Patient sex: M
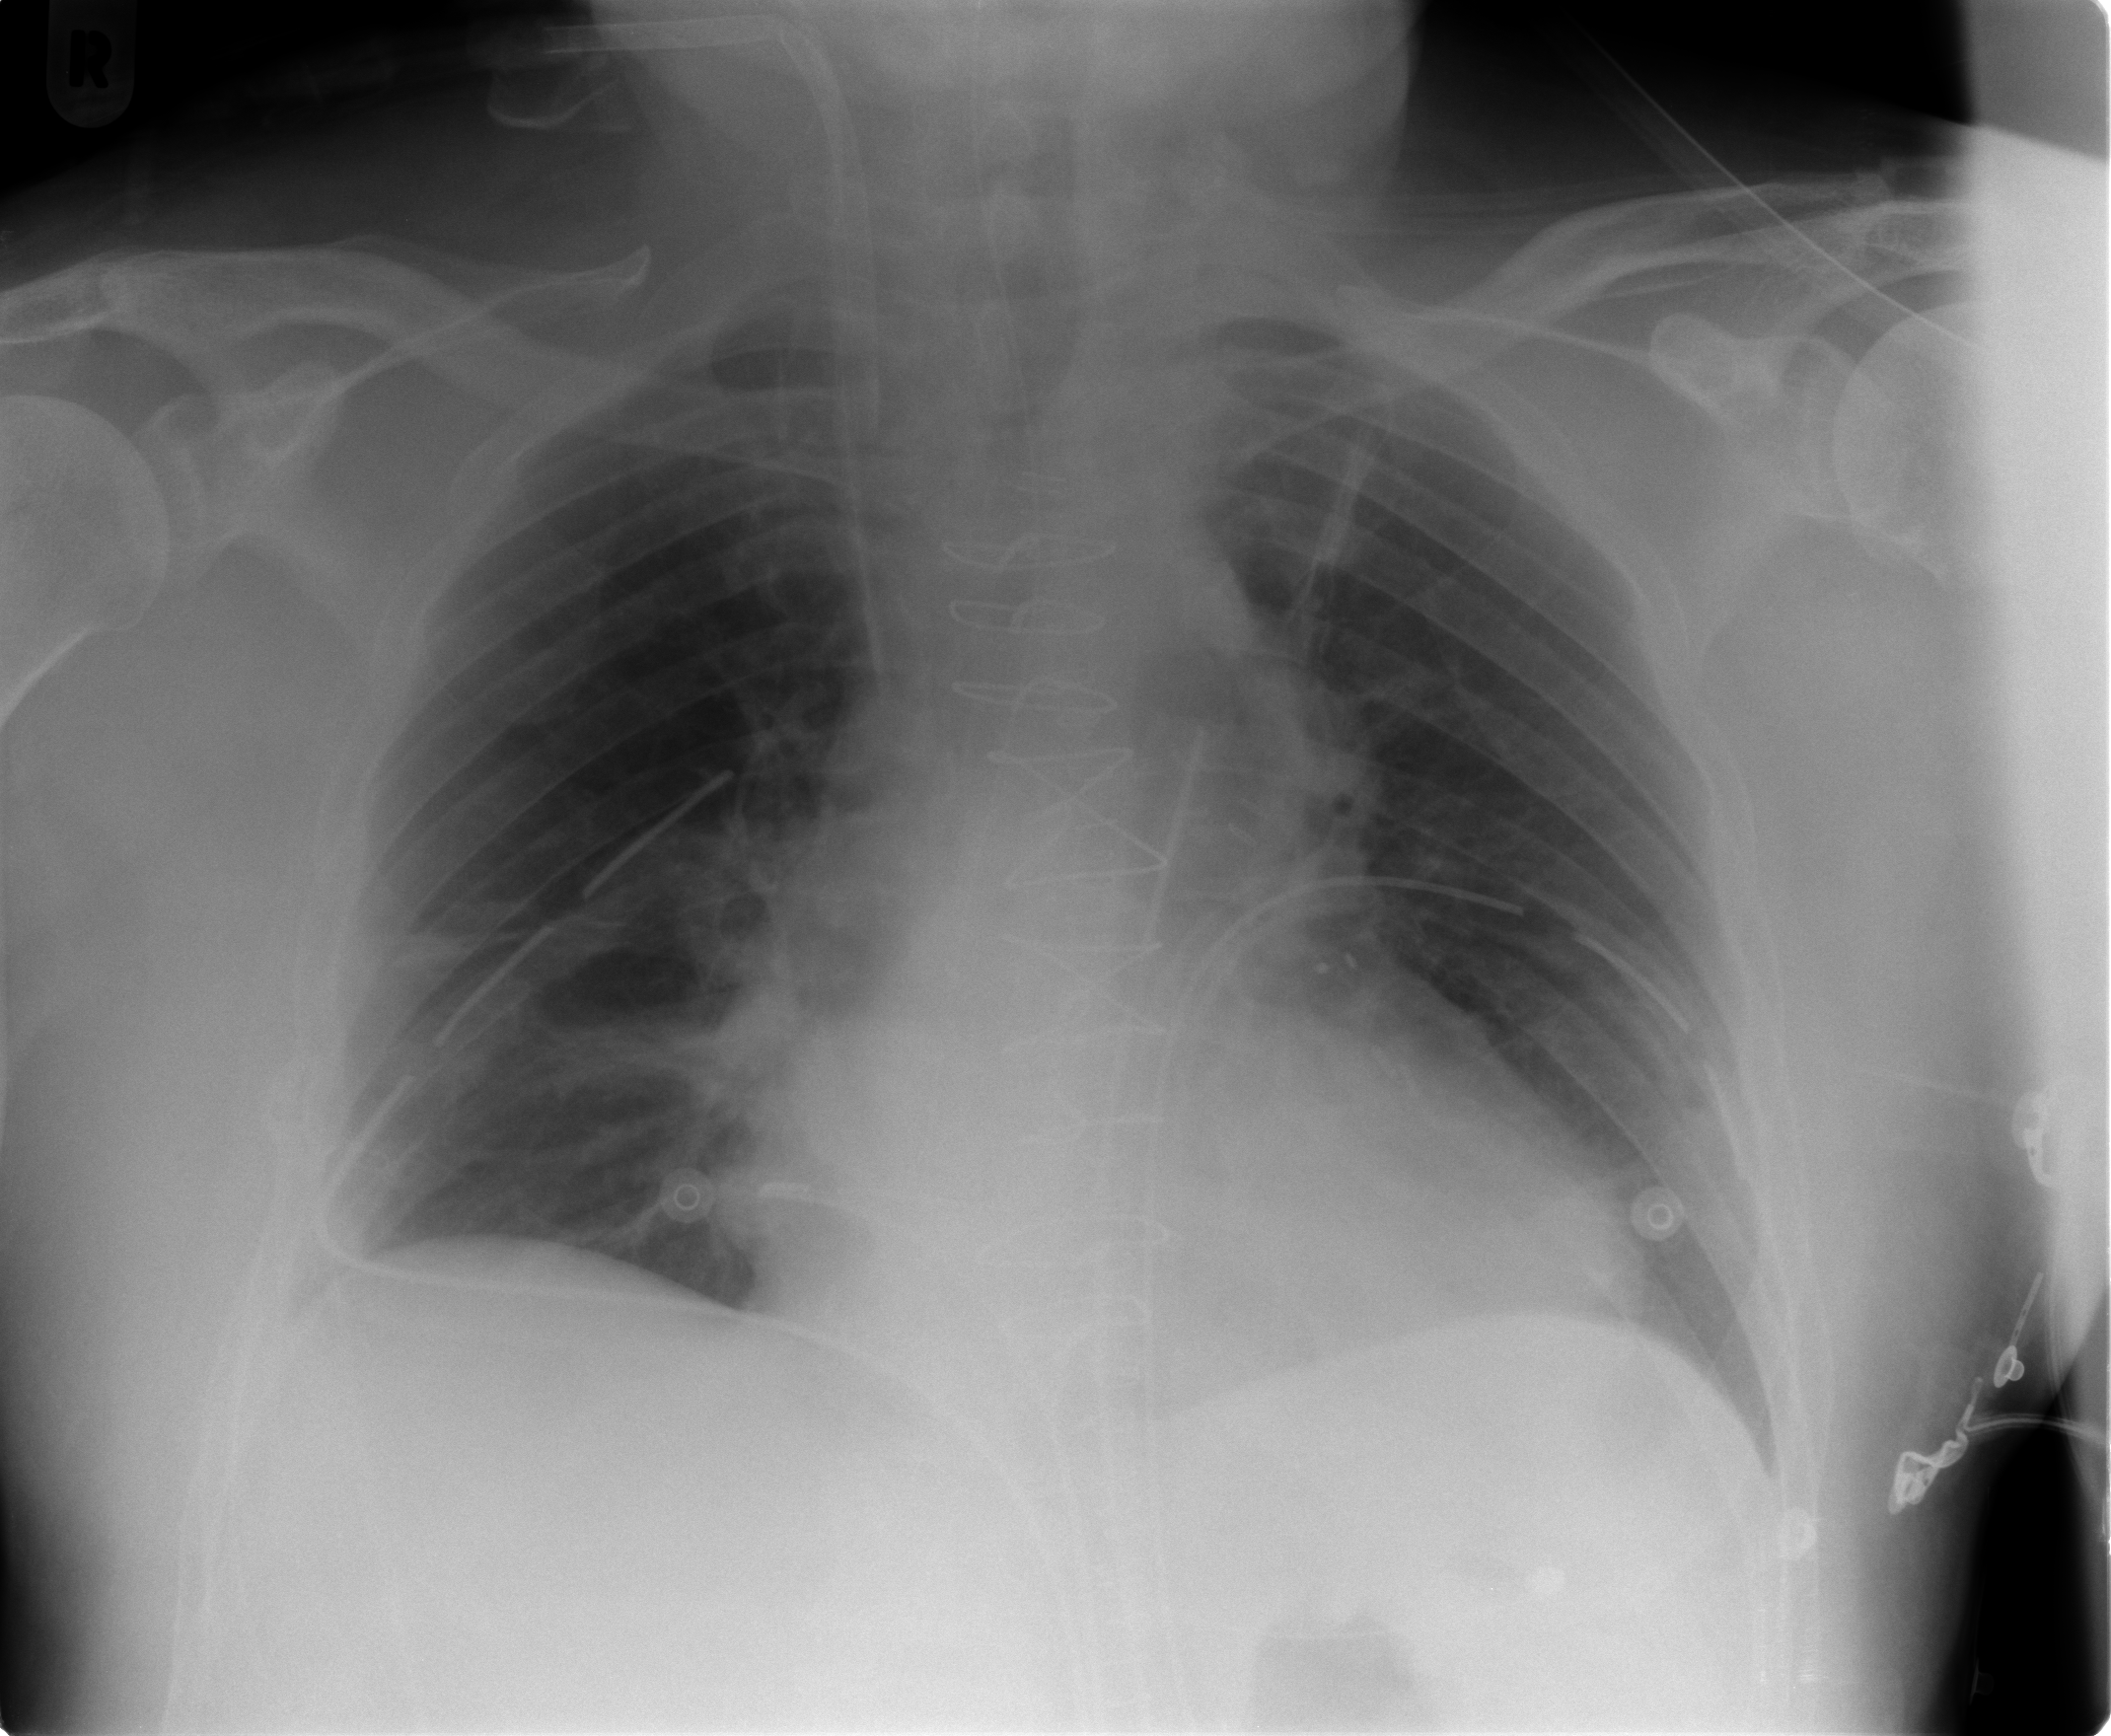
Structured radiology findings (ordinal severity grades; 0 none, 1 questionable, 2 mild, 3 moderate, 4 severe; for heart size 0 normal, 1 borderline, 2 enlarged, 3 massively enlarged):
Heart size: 2
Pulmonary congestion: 1
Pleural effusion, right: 0
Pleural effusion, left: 0
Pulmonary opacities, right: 0
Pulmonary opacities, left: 0
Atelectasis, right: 2
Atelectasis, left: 1